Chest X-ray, PA view. Patient: 59 years old, sex F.
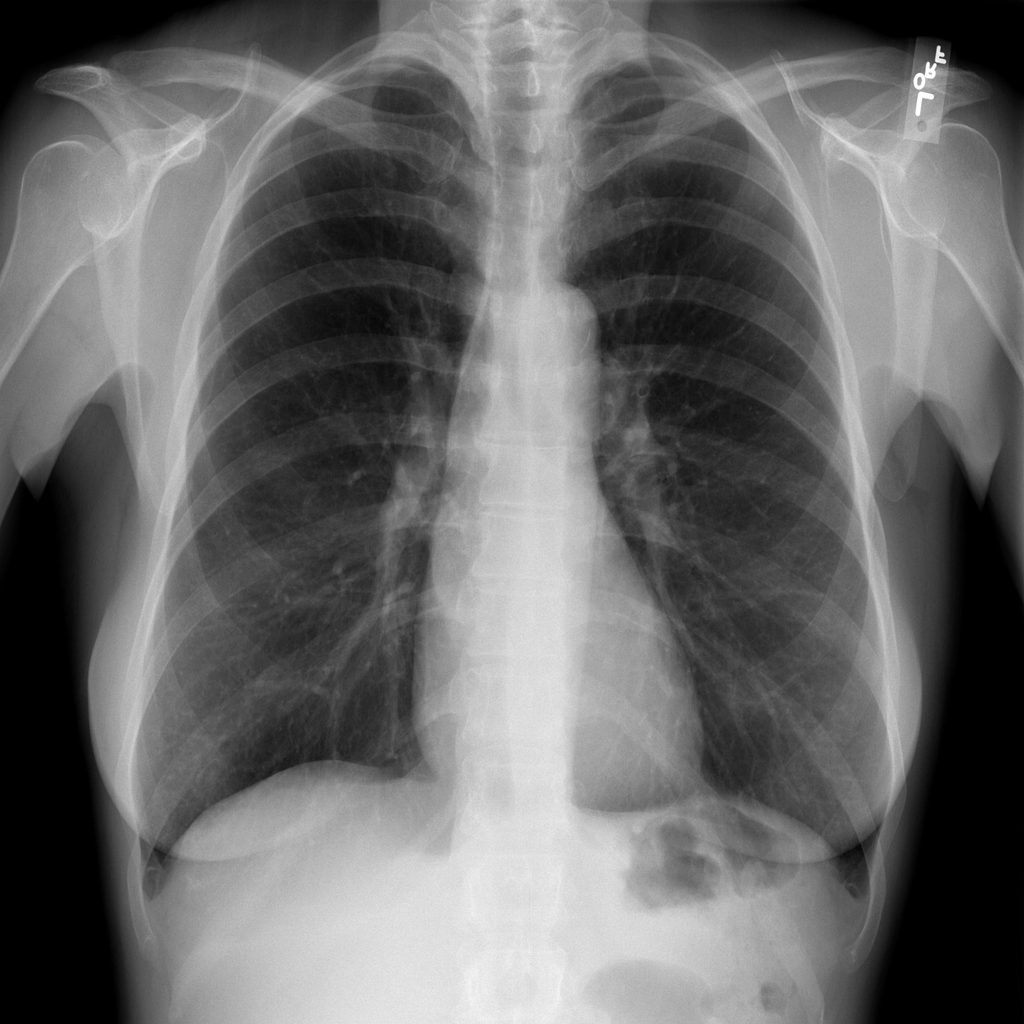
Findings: No Finding